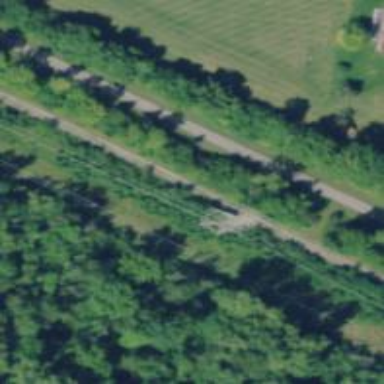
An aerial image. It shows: Lattice structure tower.